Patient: sex F, age 37
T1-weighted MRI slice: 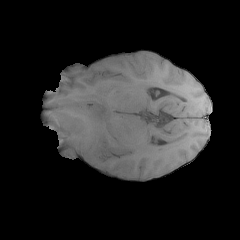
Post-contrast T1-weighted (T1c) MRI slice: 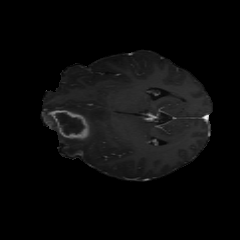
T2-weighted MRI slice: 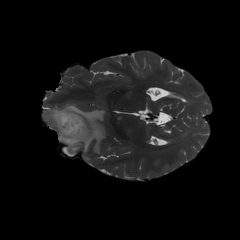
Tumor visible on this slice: yes
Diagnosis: Glioblastoma, IDH-wildtype
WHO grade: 4